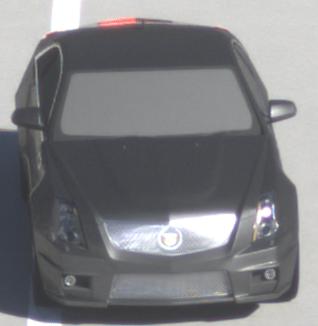
Make: Cadillac
Model: CTS-V
Detailed model: CTS-V (II) Limousine
Model produced from: 2008/11
Model produced until: 2010/12
Doors: 4
Color: gray
Road condition: dry road
Daytime: morning or afternoon
Contrast: high contrast